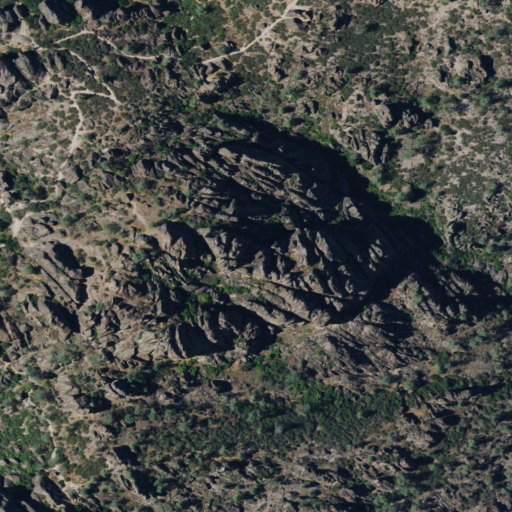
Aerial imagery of mountain in California named Hawkins Peak containing shrub and mixed forest